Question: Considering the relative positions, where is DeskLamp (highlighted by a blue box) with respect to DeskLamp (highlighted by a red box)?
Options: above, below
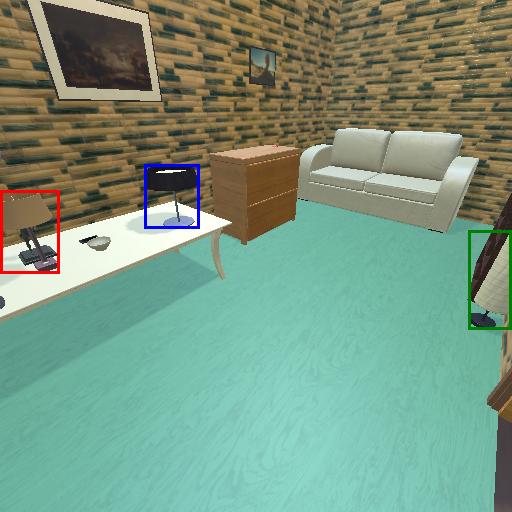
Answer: above